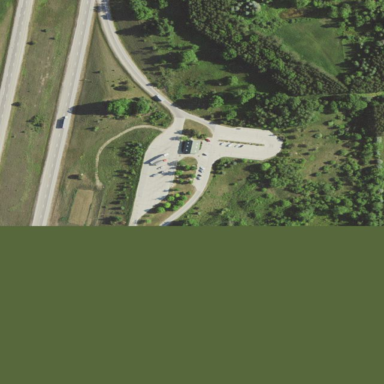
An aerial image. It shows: Rest area on the road.